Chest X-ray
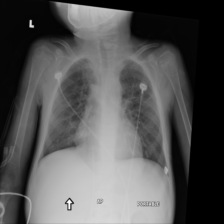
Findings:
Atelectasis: negative
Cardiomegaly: negative
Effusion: negative
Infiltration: negative
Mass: negative
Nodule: negative
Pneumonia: negative
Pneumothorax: negative
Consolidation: negative
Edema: negative
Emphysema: negative
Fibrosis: negative
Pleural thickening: negative
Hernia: negative